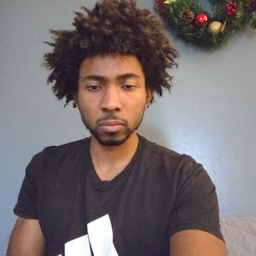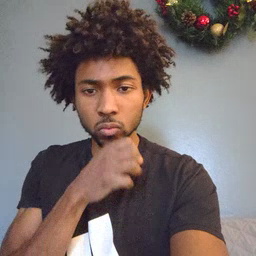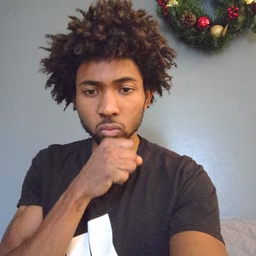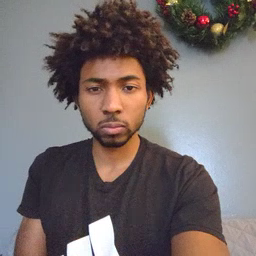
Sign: orange